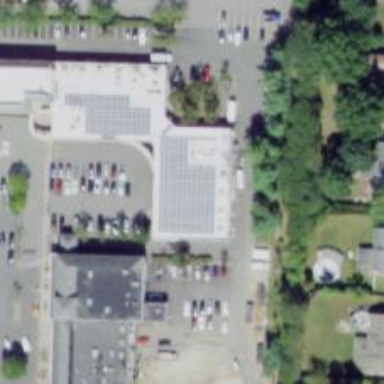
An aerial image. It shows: Veterinary facility.